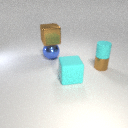
large blue metal sphere below large brown metal cube